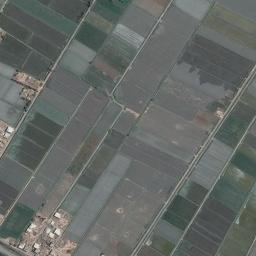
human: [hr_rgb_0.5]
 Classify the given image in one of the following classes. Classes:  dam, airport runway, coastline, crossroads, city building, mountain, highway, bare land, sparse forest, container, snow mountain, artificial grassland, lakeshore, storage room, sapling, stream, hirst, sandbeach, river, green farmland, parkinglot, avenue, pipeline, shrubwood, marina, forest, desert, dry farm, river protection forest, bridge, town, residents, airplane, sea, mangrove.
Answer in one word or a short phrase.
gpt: green farmland